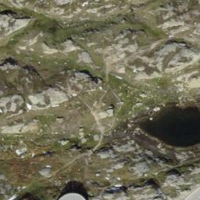
EUNIS habitat code: 31
Species observed at this site:
Eriophorum scheuchzeri
Chamaenerion angustifolium
Primula hirsuta
Cicerbita alpina
Anthus spinoletta